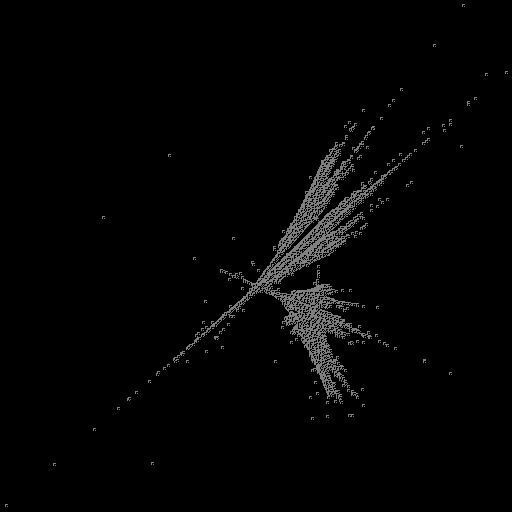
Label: ginkgo